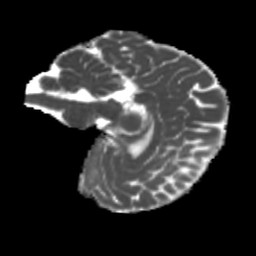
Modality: MD
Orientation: sagittal
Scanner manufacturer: siemens
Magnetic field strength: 3 T
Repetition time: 4 s
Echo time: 0.0594 s